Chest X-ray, AP view. Patient: 54 years old, sex M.
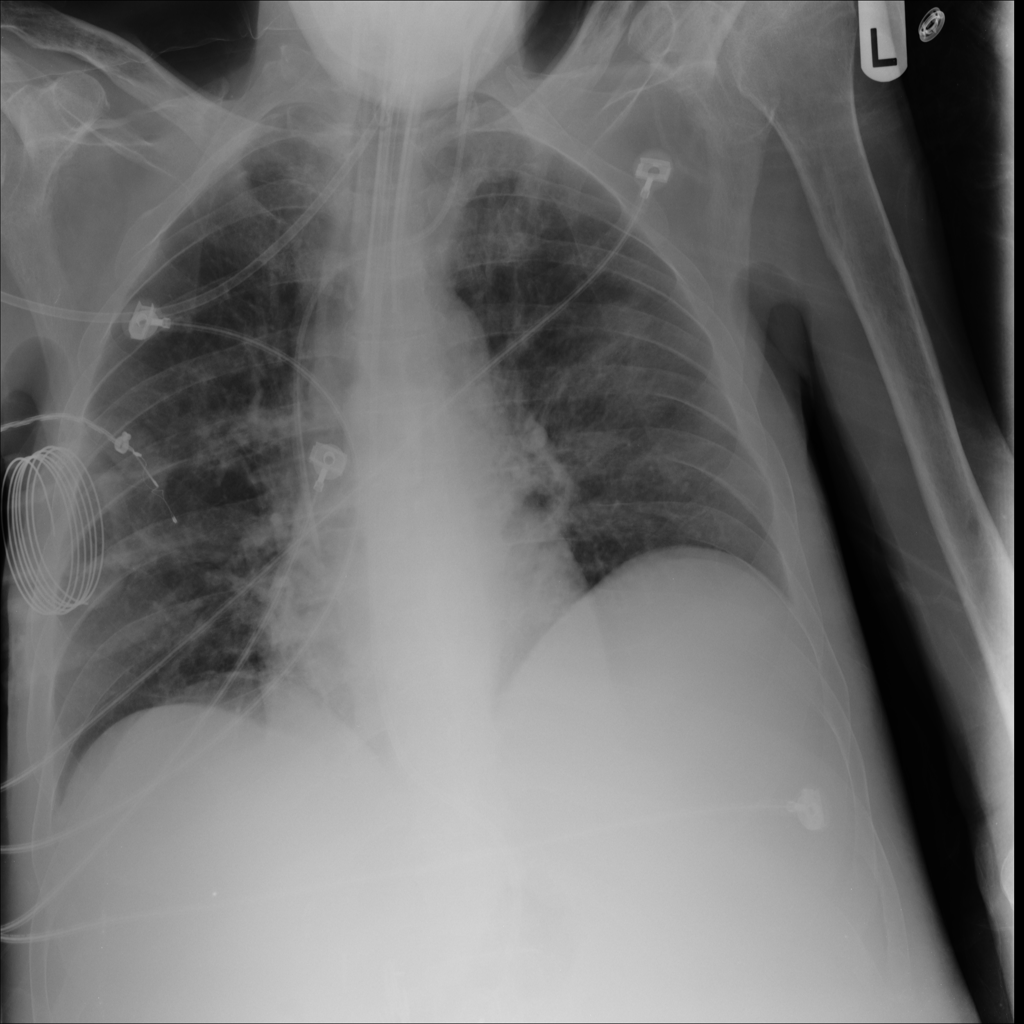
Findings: Infiltration